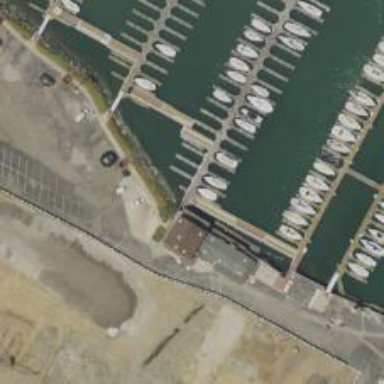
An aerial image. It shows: Man-made pier.